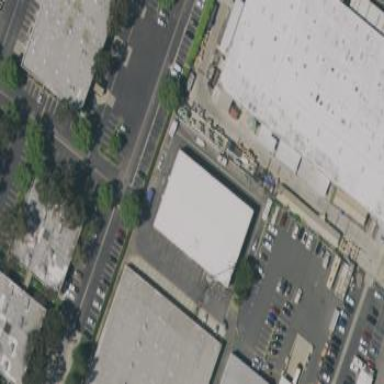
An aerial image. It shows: Warehouse building.